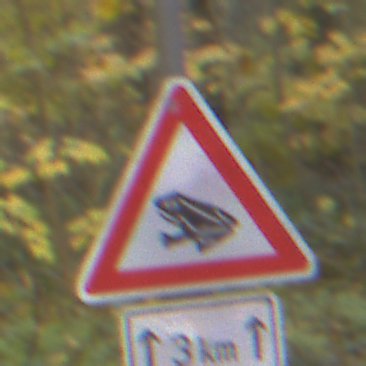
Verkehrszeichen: AmphibienwanderungRechts
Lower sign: LaengeEinerStrecke2
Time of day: MorningAfternoon
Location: Outdoor (Nature)
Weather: Overcast
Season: Autumn
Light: Natural